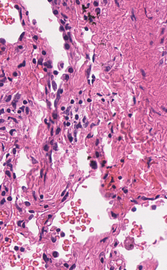
Tumor epithelial tissue: no
Tumor-associated stroma tissue: no
Normal tissue: yes